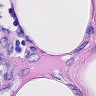
Metastatic tissue present: no